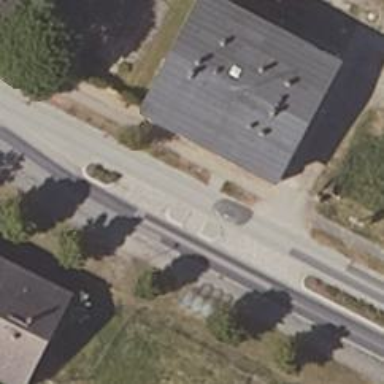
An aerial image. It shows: Traffic calming island.